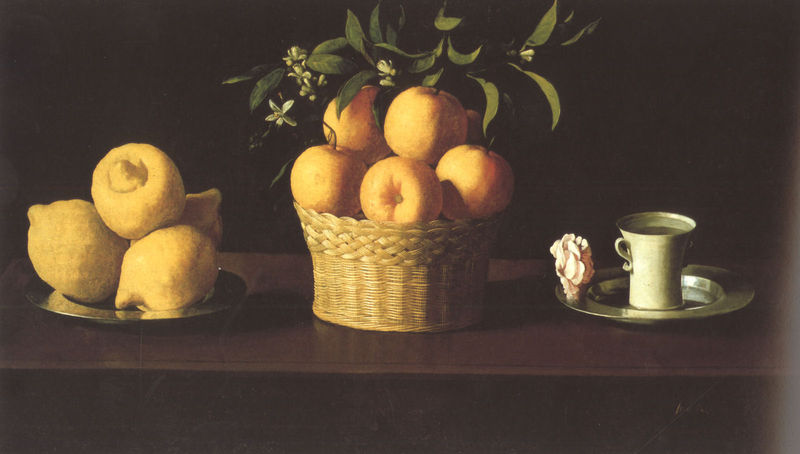
Titel: Stilleben mit Korb mit Orangen
Künstler: Francisco de Zurbarán
Institution: Pasadena/Calif., The Norton Simon Foundation
Schlagwörter: blätter, dunkel, gelb, blume, blumen, braun, licht, orange, tisch, blüte, blüten, obst, rose, silber, tablett, teller, tischdecke, öl, zweige, blatt, frucht, stilleben, stillleben, apfel, orangen, spanien, äpfel, ruhig, essen, kaffee, korb, glänzend, metall, tasse, tee, zinnteller, zweig, untertasse, gedeck, gebäck, geflochten, frühstück, zitrone, obstkorb, zitronen, blätte, flechtkorb, zitrusfrüchte, frücht, apfelsinen, quitten, sinber, sfrüchte